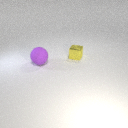
large purple rubber sphere in front of small yellow metal cube